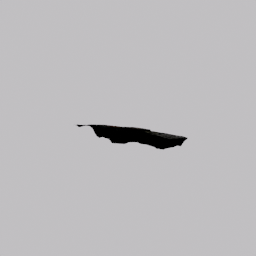
Label: decoration